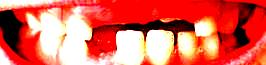
Condition: hypodontia